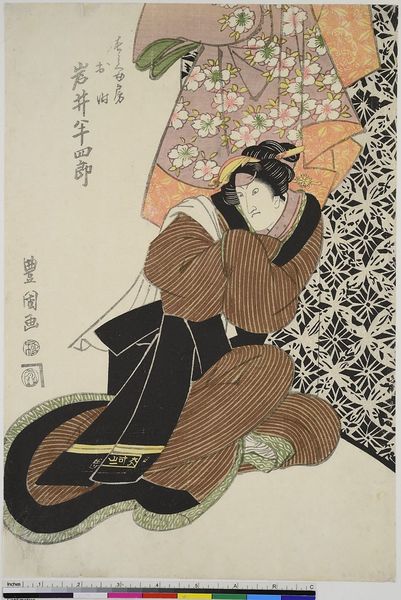
Titel: Schauspieler Iwai Hanshiro VI in weiblicher Rolle
Künstler: Utagawa Toyokuni I
Standort: Hamburg
Institution: Museum für Kunst und Gewerbe Hamburg
Schlagwörter: muster, person, holzschnitt, japan, floral, druckgraphik, druckgrafik, zeit, schauspieler, farbdruck, farbholzschnitt, schauspielerin, kimono, japn, kabuki, edo, reproduktionen, druckerzeugnisse, onnagata